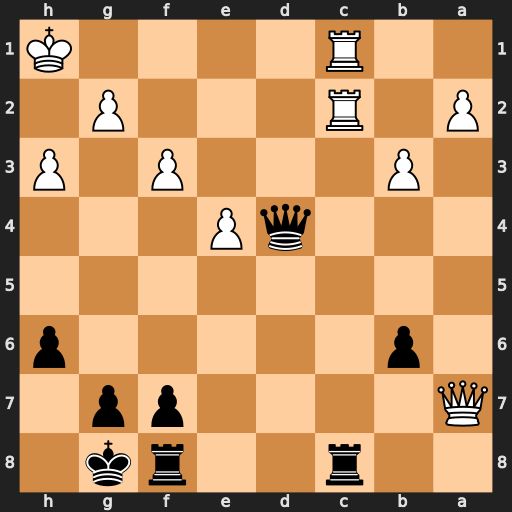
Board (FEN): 2r2rk1/Q4pp1/1p5p/8/3qP3/1P3P1P/P1R3P1/2R4K
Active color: b
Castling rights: -
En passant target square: -
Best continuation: Rxc2 Rxc2 Qd1+ Kh2 Qxc2